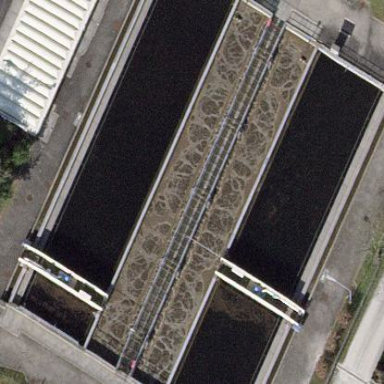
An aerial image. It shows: Body of wastewater.